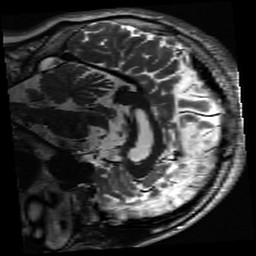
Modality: inplaneT2
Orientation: sagittal